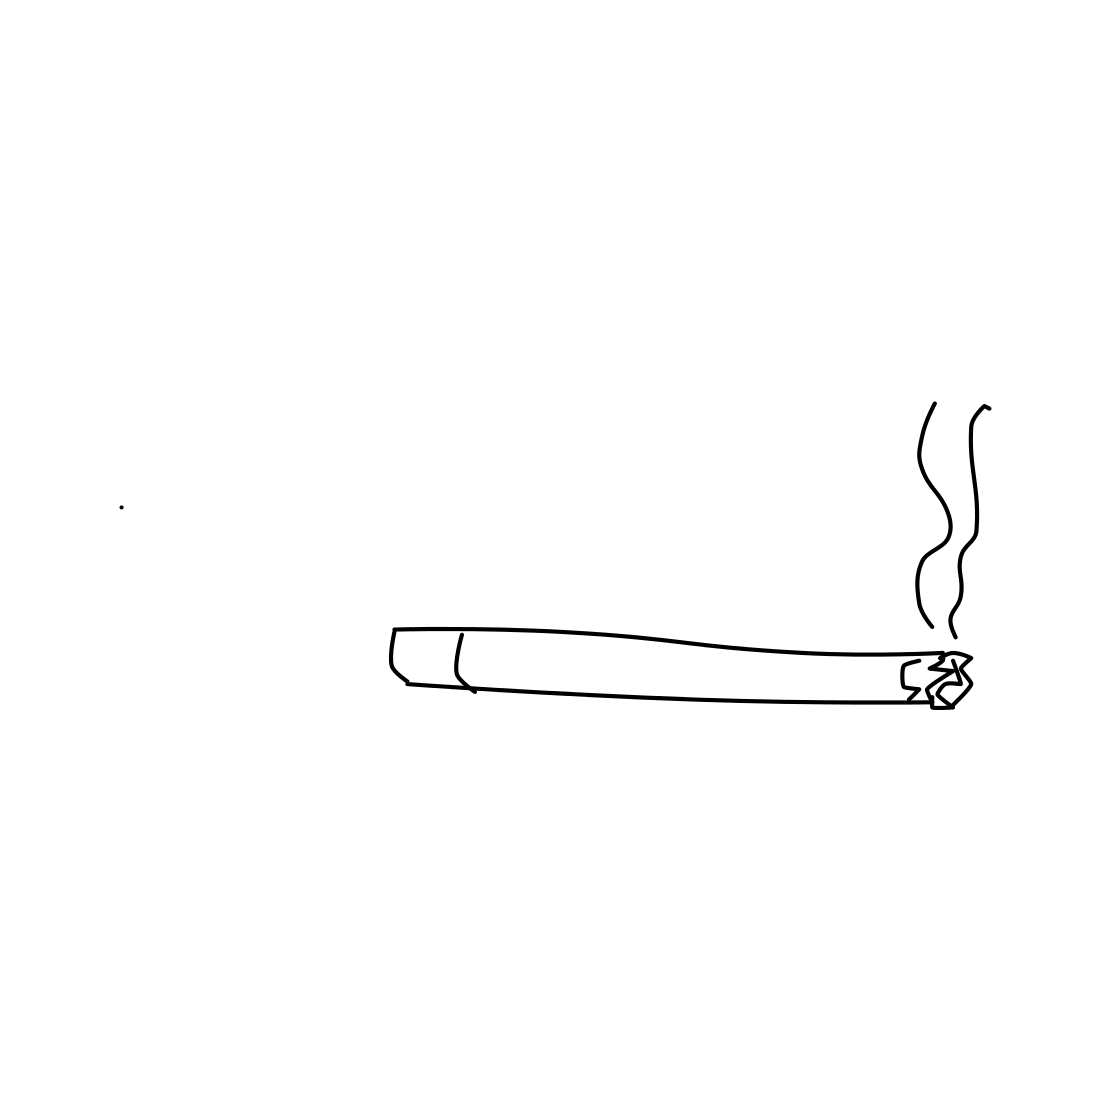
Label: cigarette